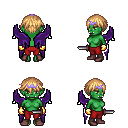
a pixel art fantasy rpg character, female body template, orc, green skin, purple wings, red pants, light blonde short bangs hairstyle, purple tiara, gold gloves, maroon shoes, dagger, four views (front, back, left, right), 2x2 character sprite sheet, small pixel art, hard edges, no anti-aliasing